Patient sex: M
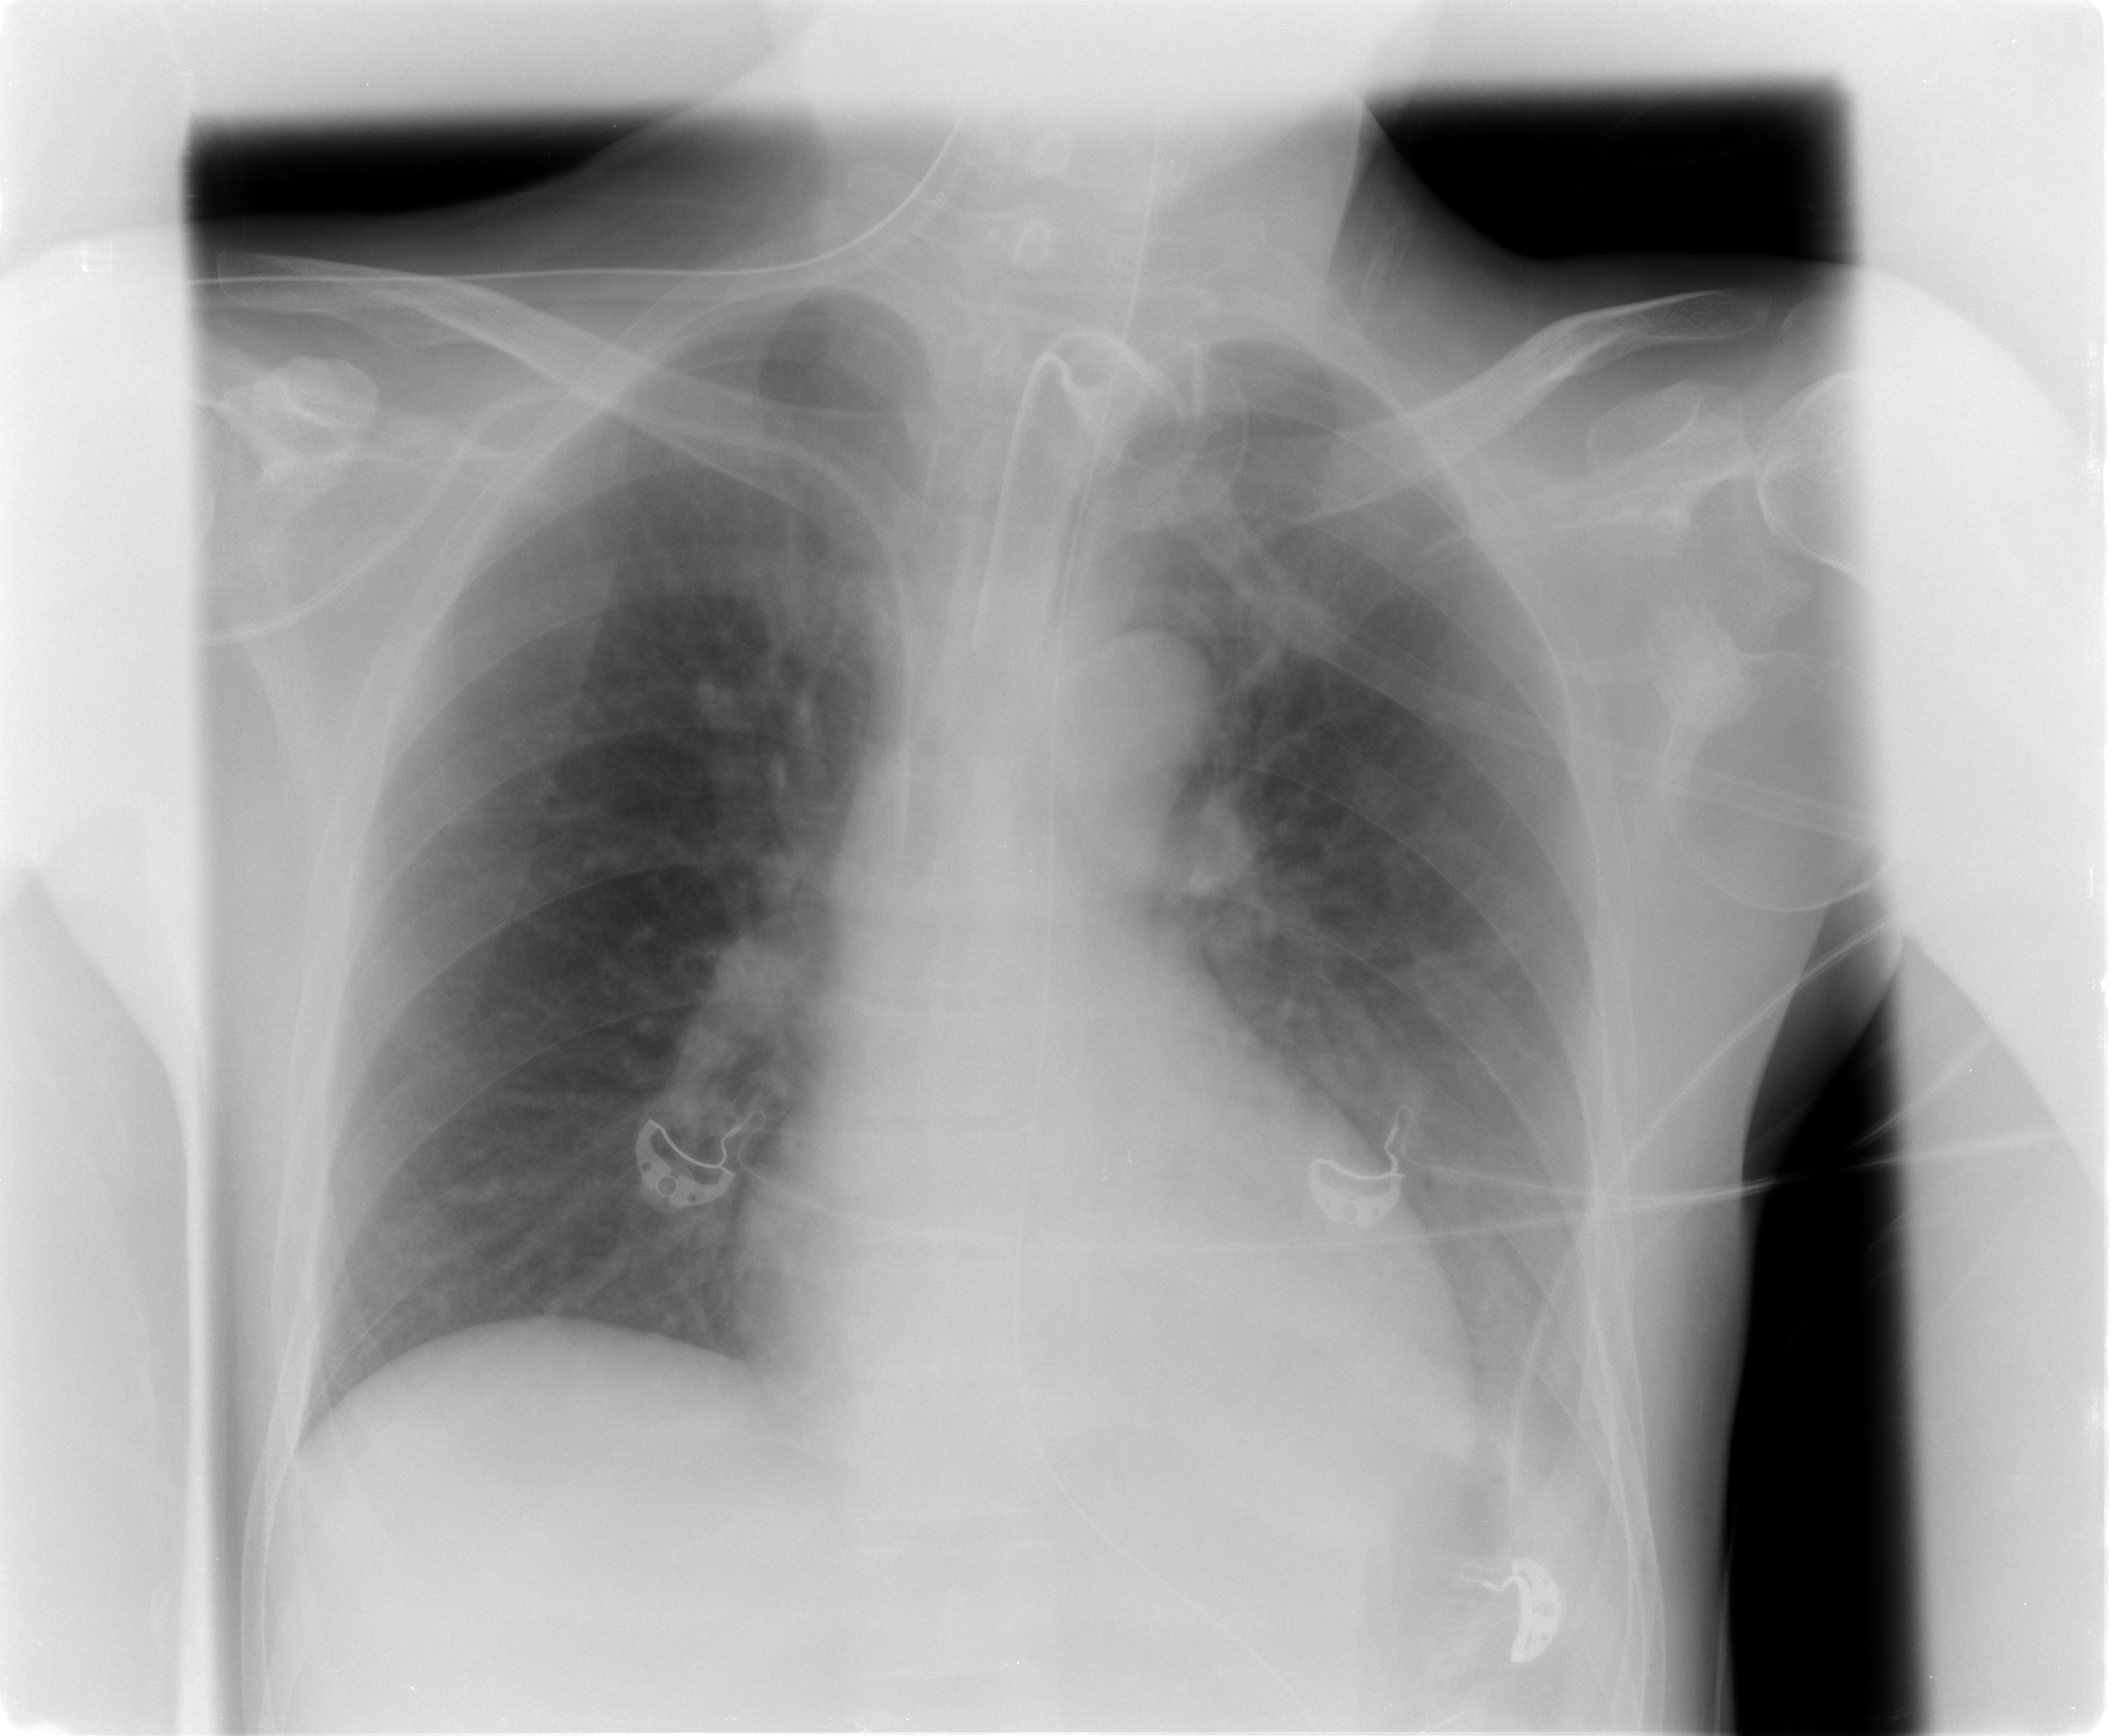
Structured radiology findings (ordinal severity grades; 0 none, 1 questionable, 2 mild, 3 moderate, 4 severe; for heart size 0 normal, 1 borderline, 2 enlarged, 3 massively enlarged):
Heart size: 0
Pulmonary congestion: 0
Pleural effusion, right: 0
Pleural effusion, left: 2
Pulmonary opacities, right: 0
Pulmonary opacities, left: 0
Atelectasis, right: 0
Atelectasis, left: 2